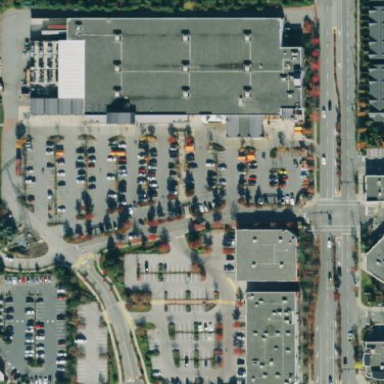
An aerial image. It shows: Retail area with mall.